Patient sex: F
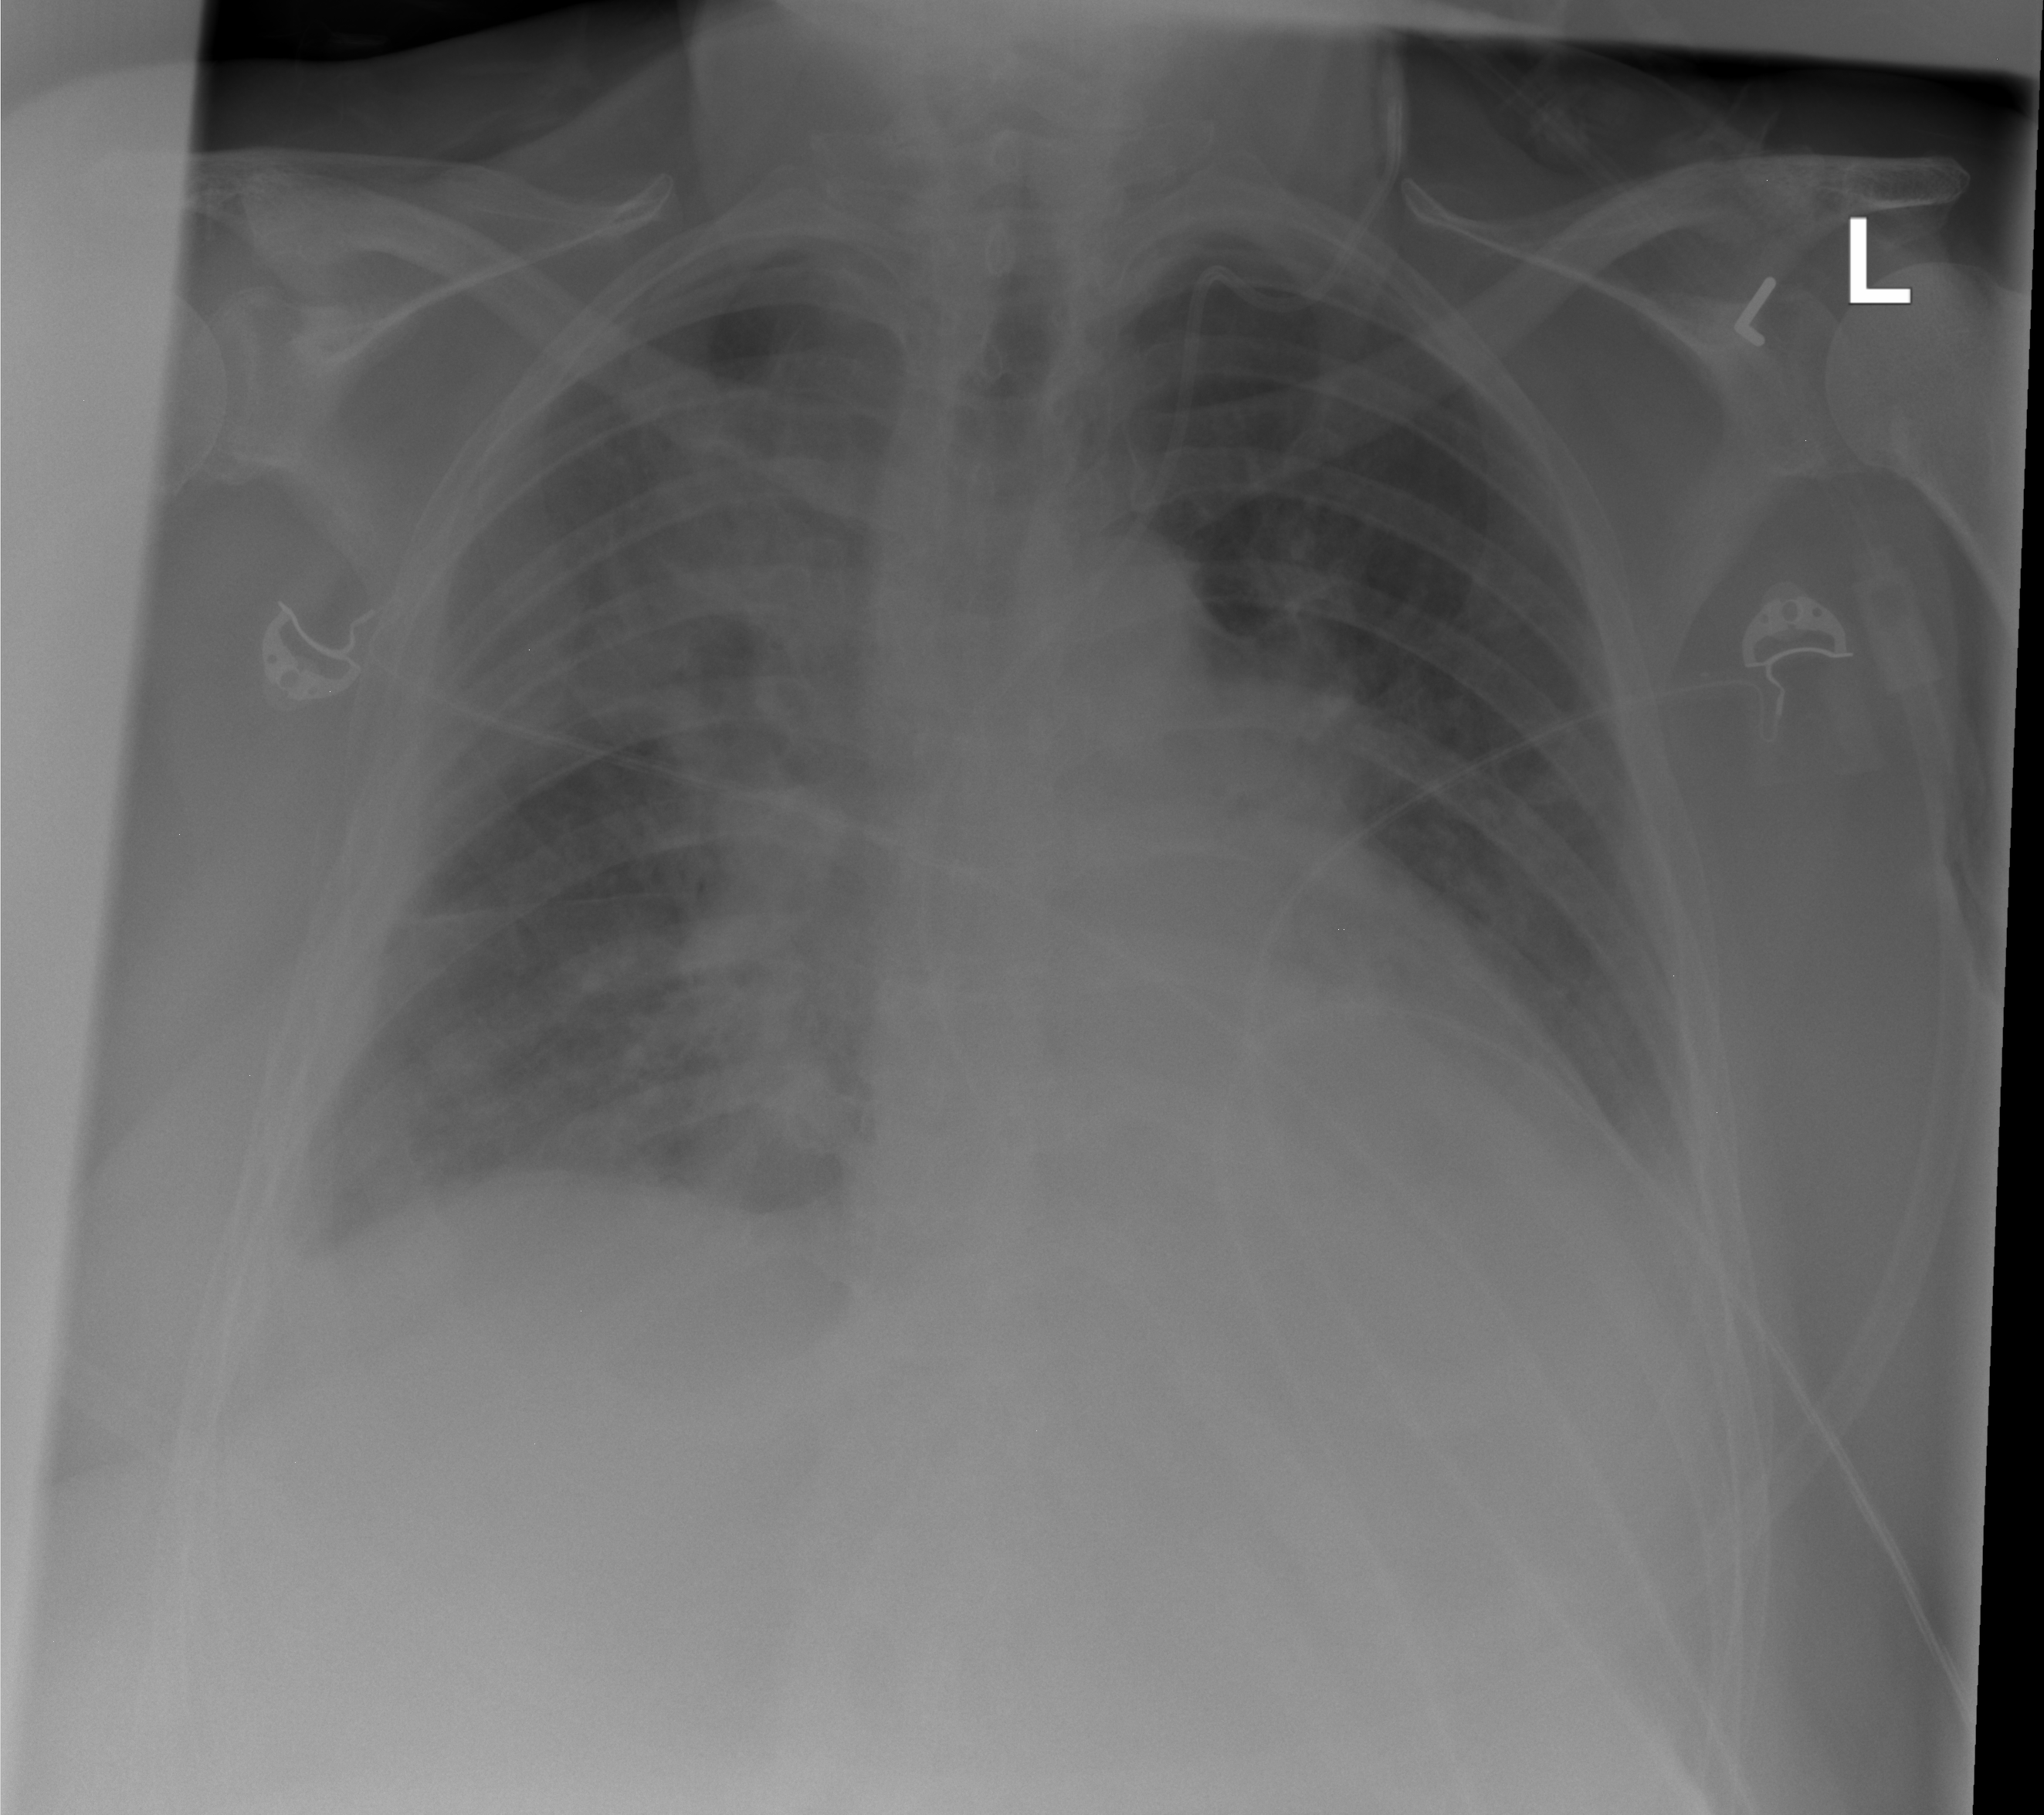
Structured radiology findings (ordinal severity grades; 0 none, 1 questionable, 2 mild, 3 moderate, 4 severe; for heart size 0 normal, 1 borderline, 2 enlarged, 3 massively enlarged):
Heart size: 0
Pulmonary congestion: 0
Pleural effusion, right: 2
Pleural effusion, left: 2
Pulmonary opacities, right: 0
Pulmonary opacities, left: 0
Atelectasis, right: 2
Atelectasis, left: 2